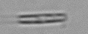
Label: pennate_Thalassionema